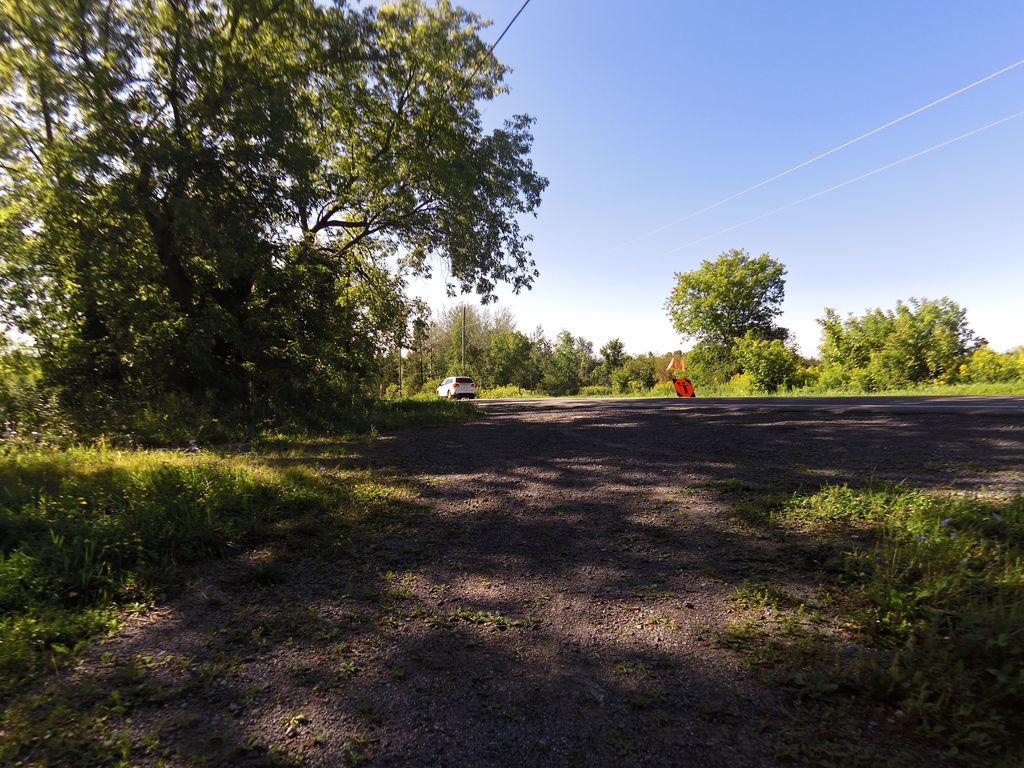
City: ottawa-gatineau